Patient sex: M
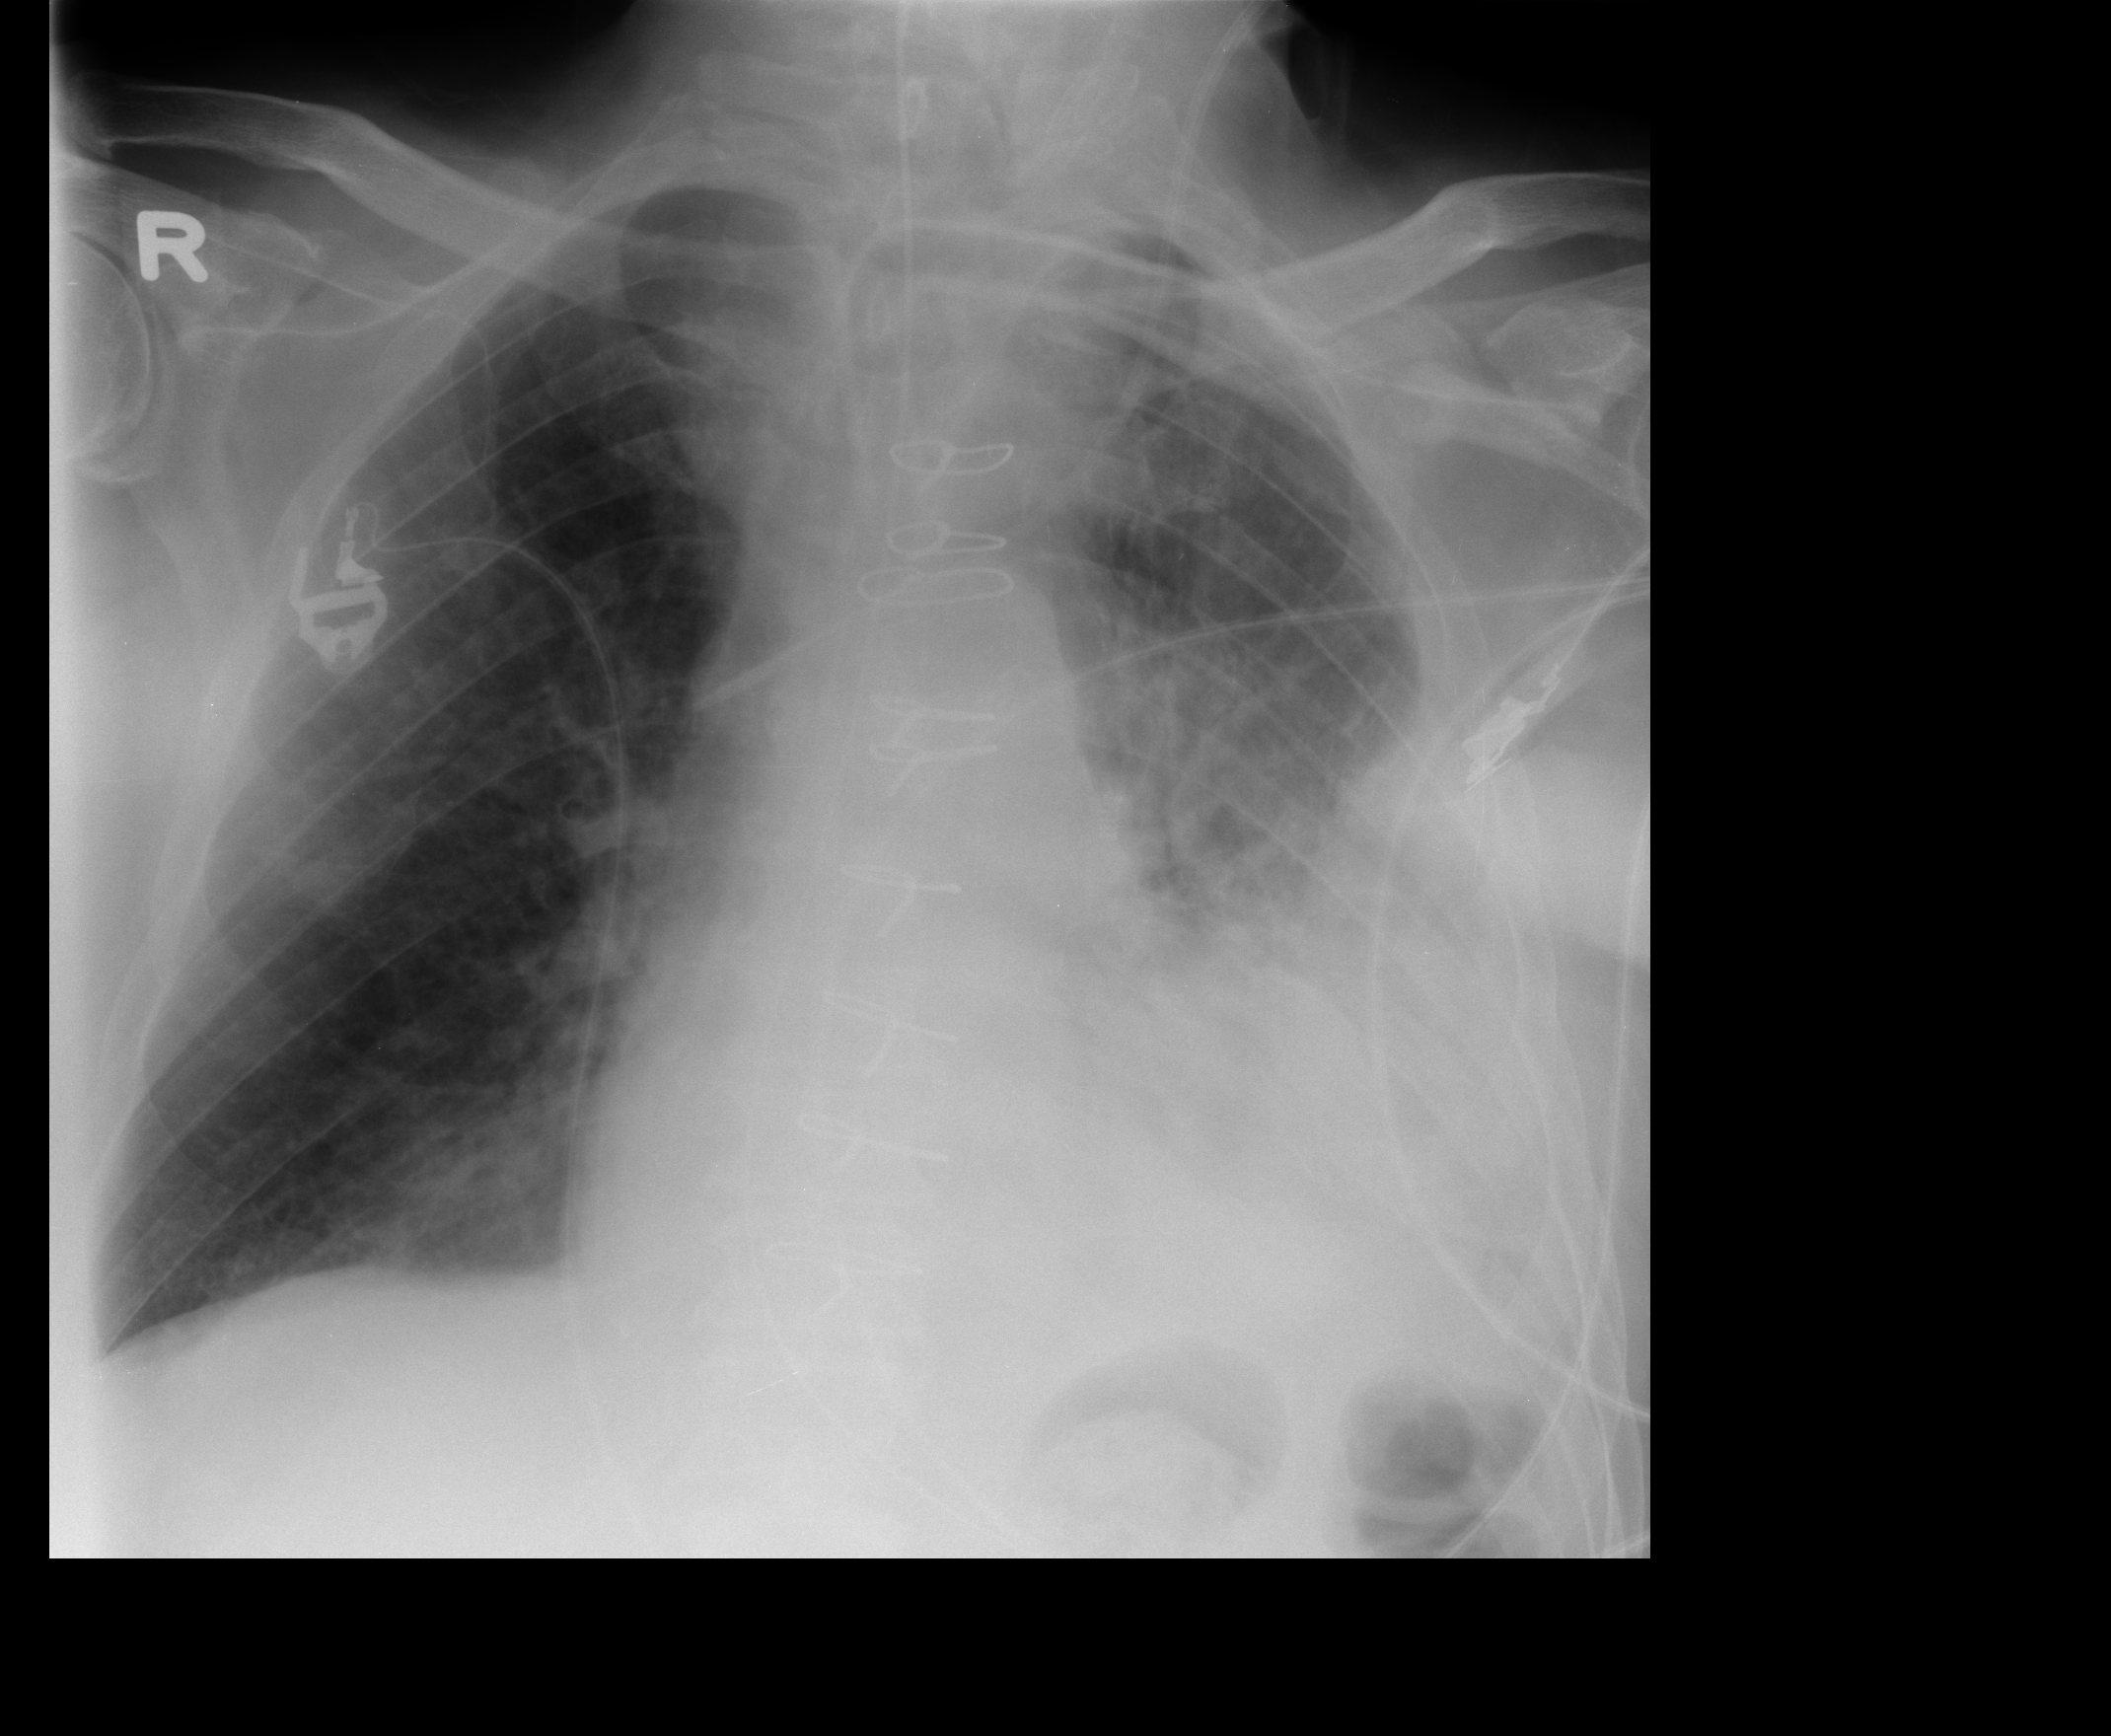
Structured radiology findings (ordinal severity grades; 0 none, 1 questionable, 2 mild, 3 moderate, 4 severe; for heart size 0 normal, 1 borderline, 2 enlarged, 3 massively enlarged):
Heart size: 2
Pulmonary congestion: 0
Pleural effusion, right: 0
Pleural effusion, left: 3
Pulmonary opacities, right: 1
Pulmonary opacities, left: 3
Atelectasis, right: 2
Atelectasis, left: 2